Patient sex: M
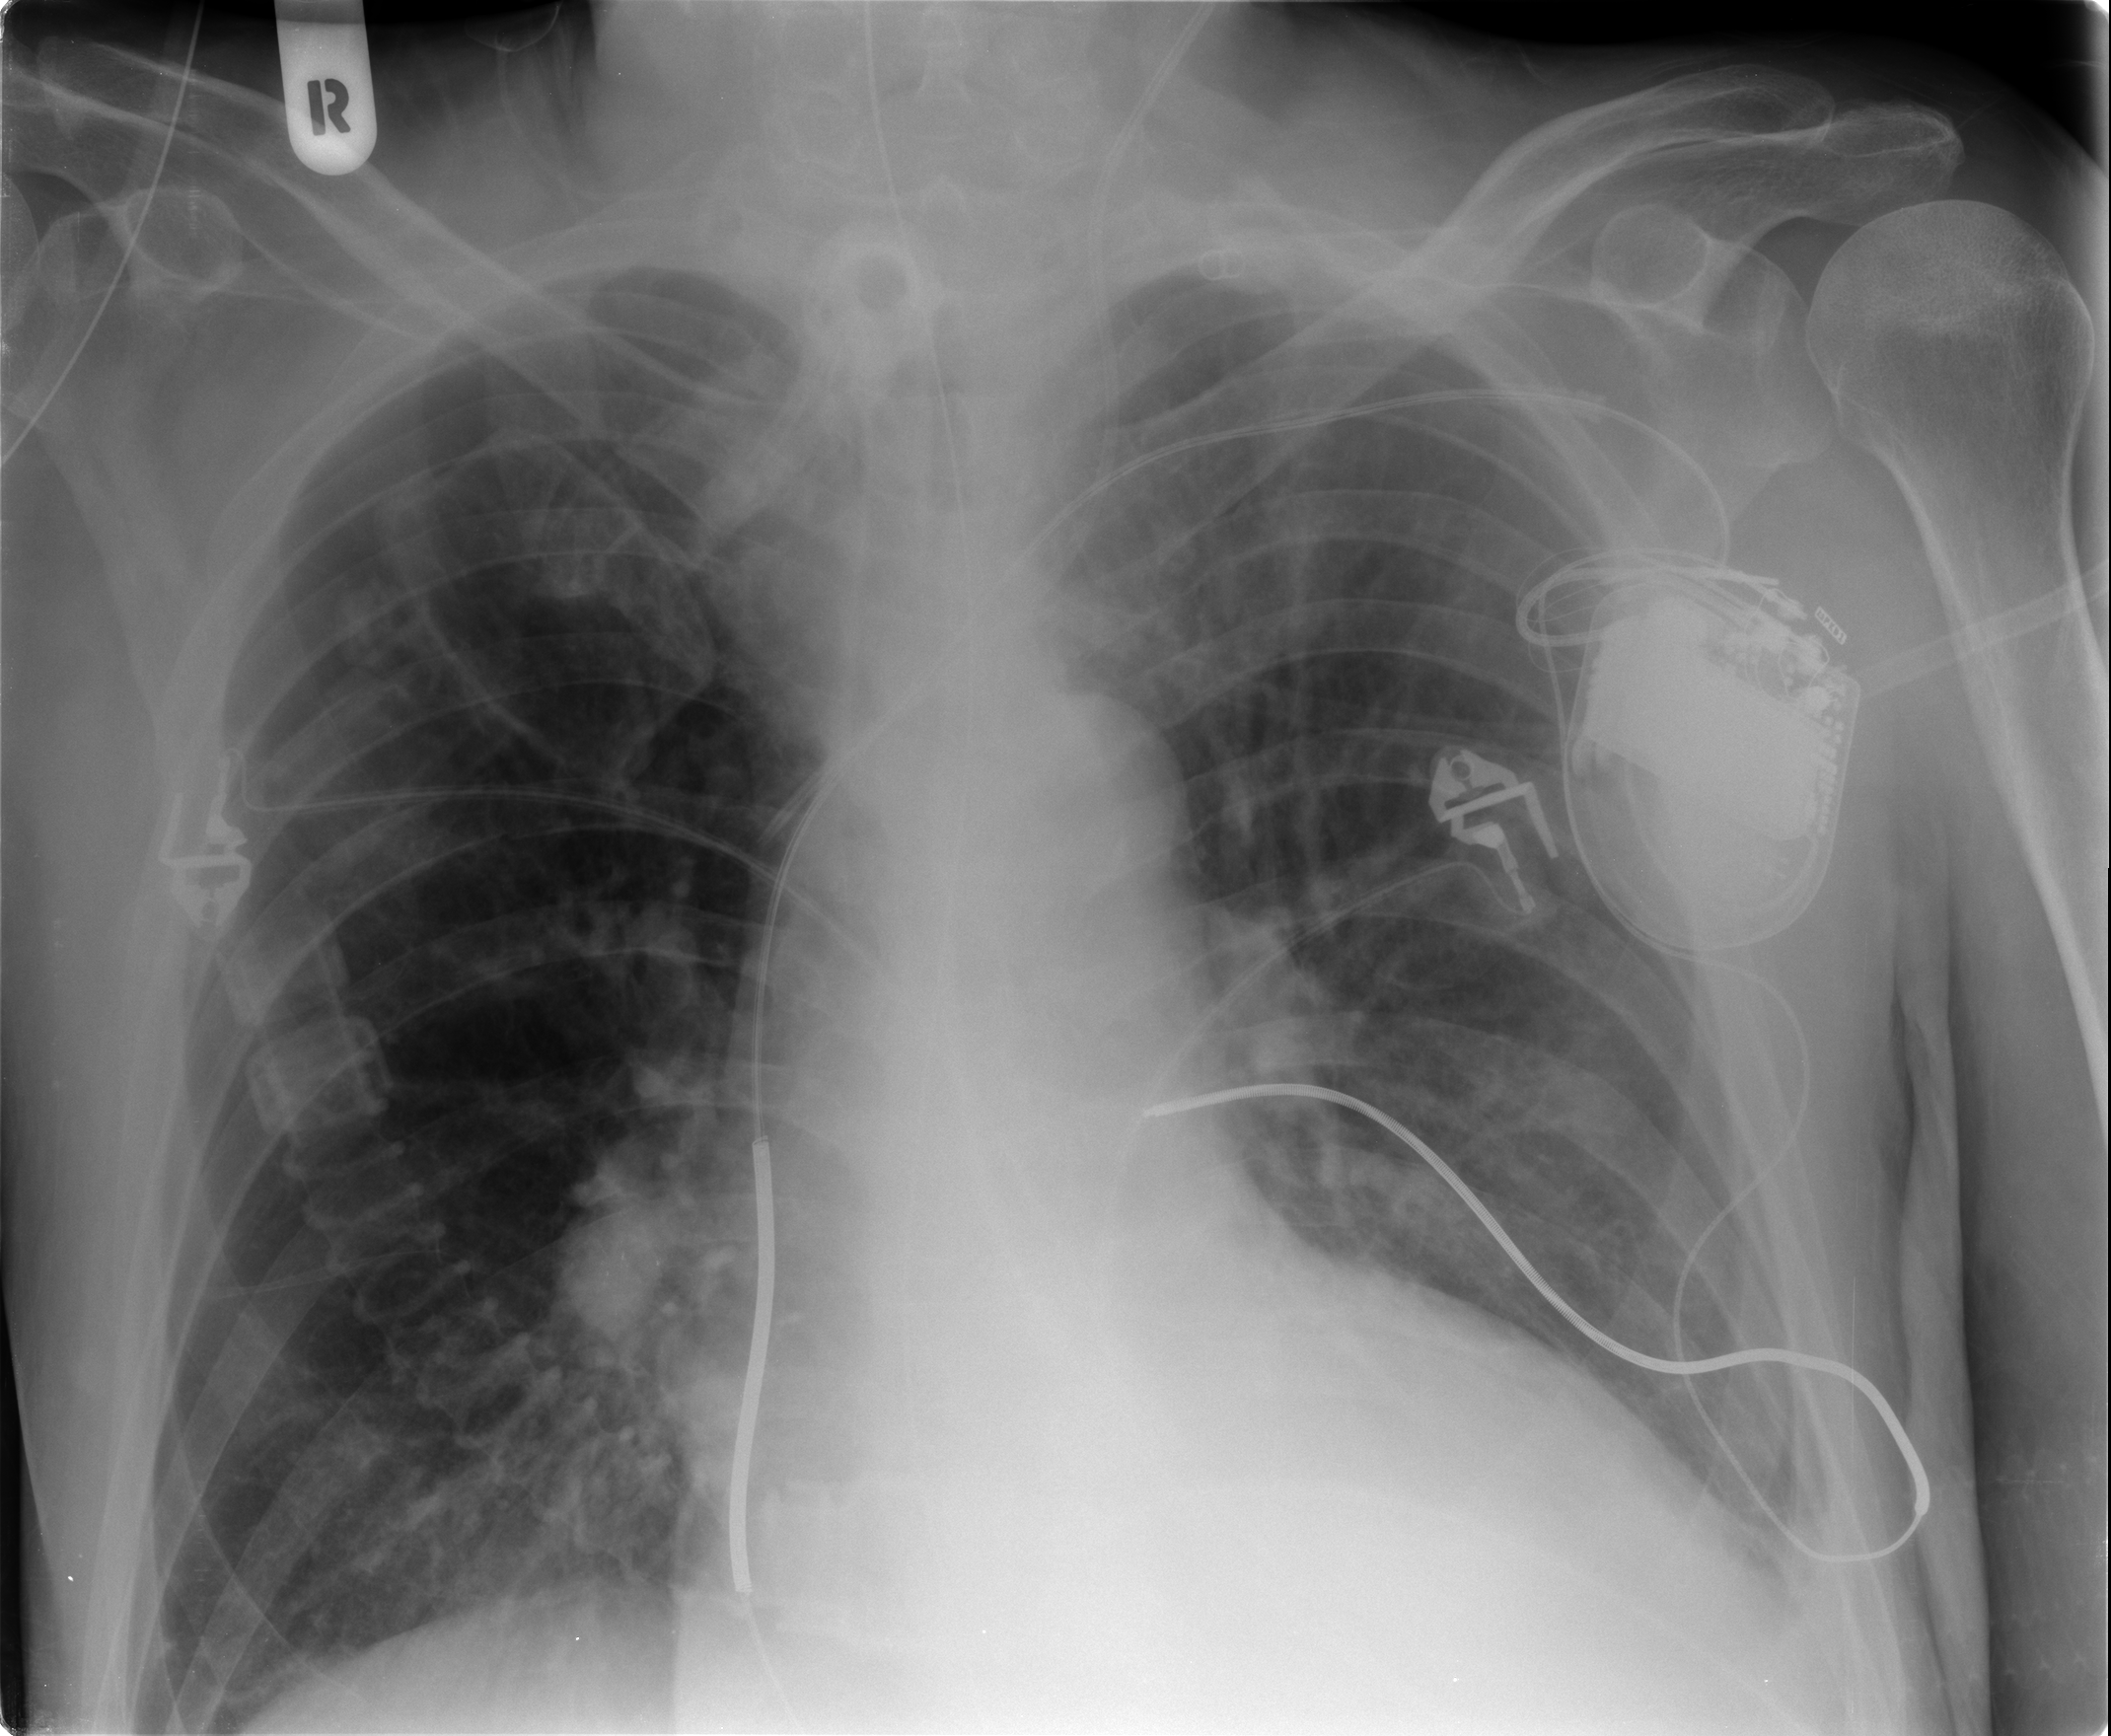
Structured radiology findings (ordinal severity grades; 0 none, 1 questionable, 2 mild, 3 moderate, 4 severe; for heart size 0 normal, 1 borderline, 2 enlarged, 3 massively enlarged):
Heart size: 2
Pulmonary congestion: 0
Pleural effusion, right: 0
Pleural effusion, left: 2
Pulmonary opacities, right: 0
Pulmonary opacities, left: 0
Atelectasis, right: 2
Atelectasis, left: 0